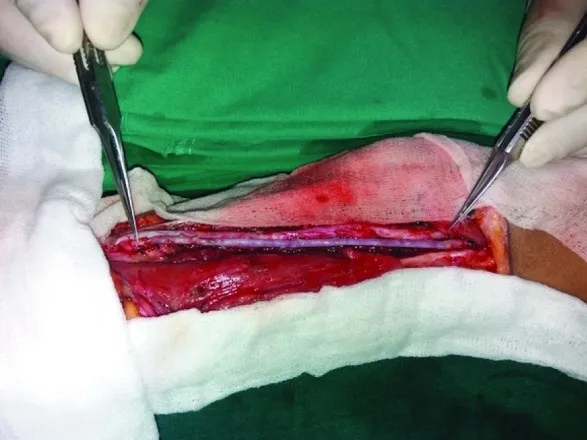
The great saphenous vein graft (in-between the jeweler forceps).
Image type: medical_photograph (other_medical_photograph)